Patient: sex F, age 71
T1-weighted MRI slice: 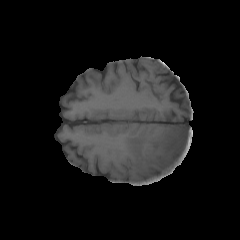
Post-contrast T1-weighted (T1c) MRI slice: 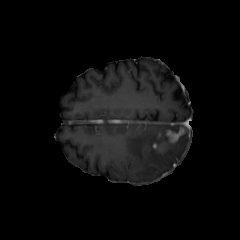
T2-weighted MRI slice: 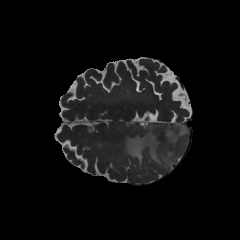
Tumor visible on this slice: yes
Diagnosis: Glioblastoma, IDH-wildtype
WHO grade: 4